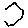
Label: hexagon